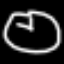
Label: clock